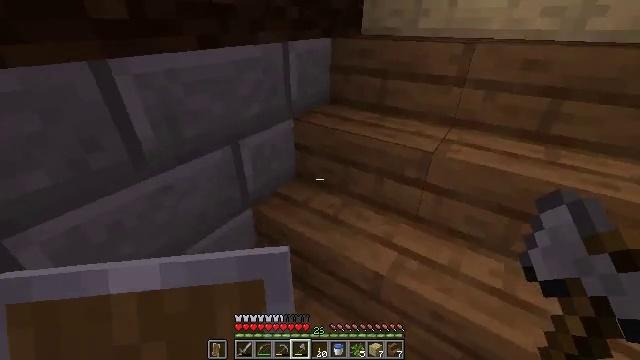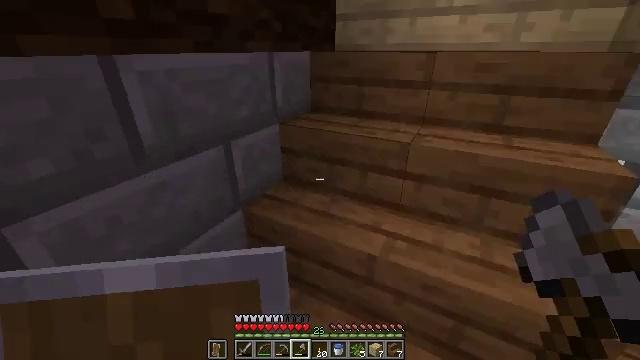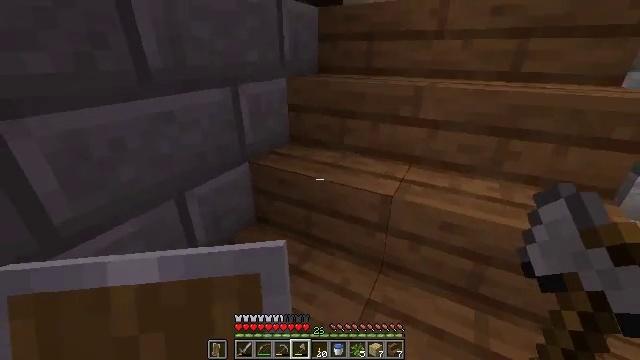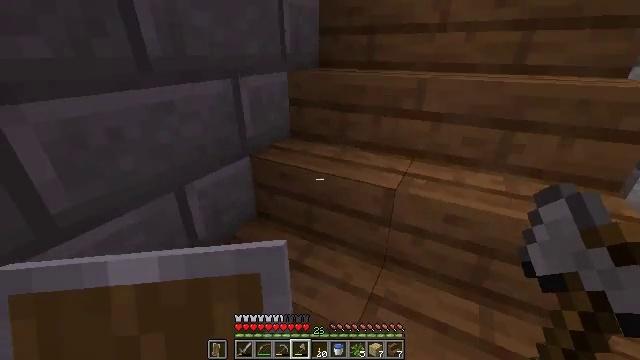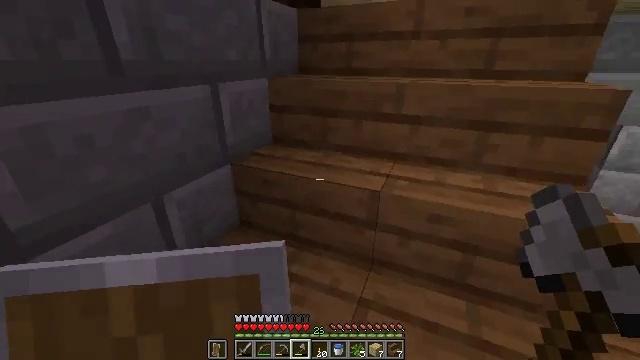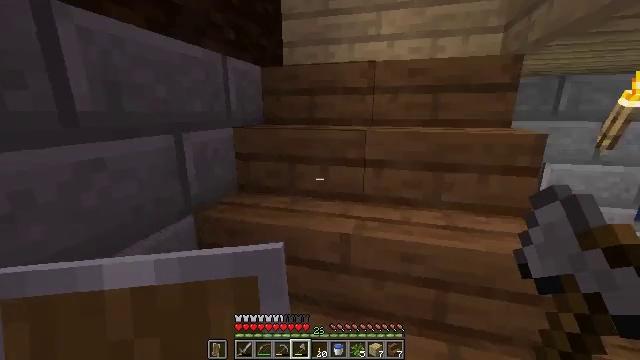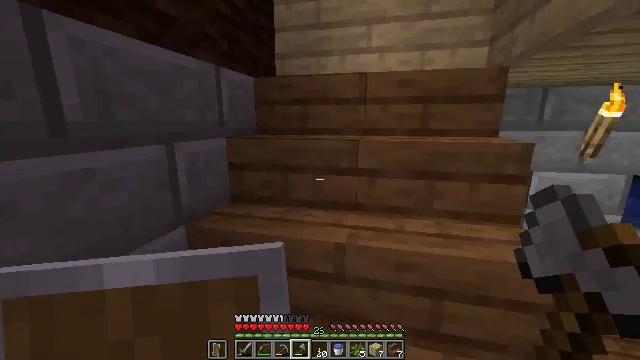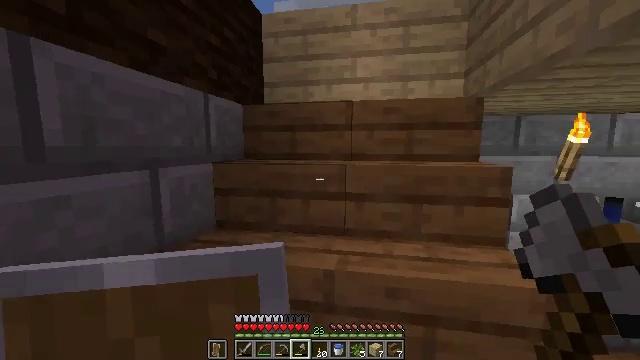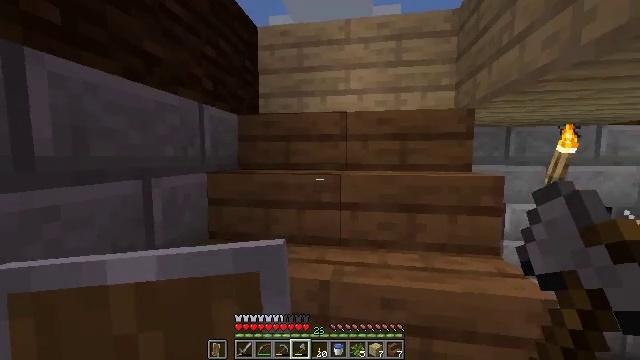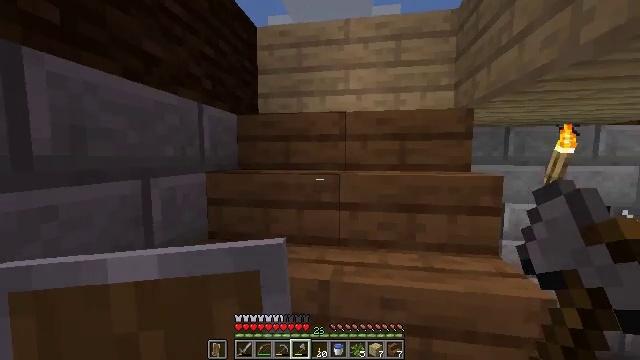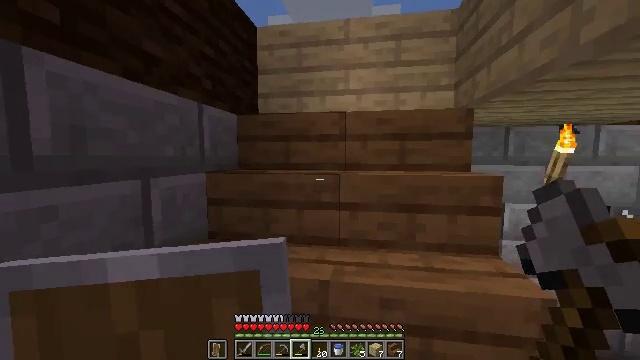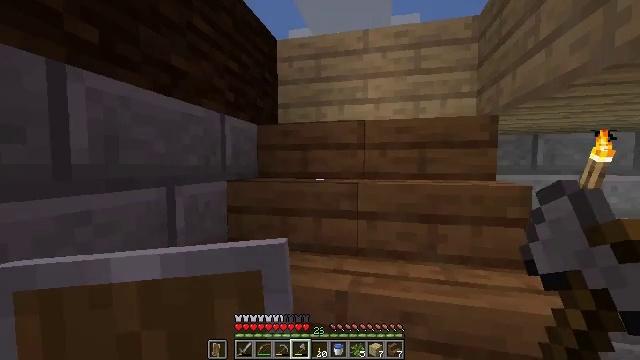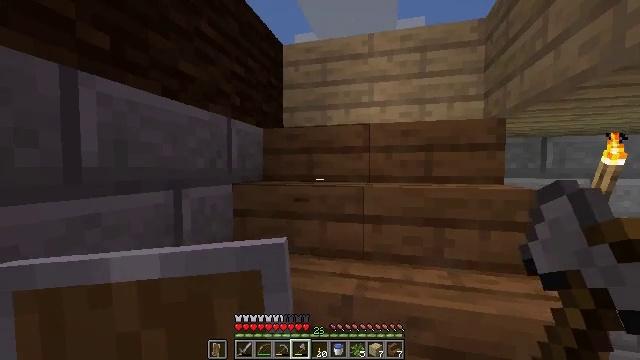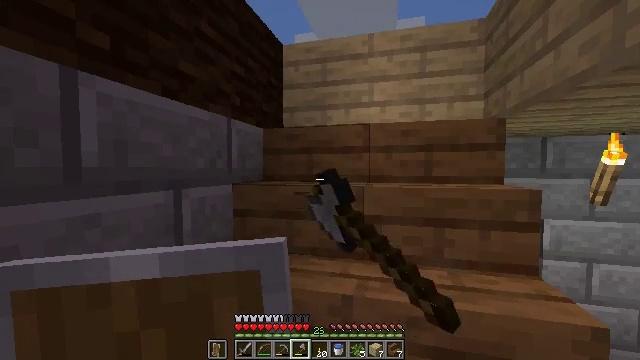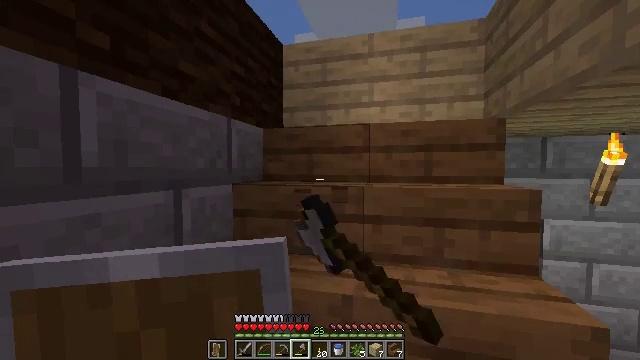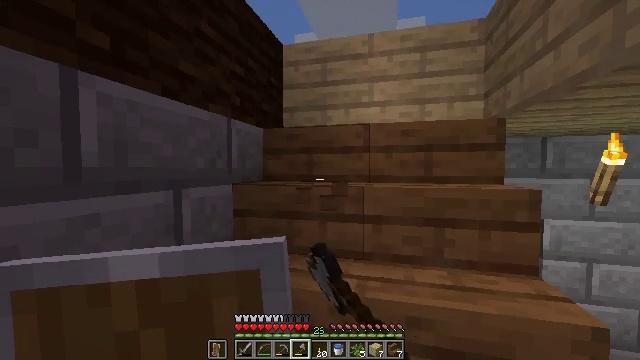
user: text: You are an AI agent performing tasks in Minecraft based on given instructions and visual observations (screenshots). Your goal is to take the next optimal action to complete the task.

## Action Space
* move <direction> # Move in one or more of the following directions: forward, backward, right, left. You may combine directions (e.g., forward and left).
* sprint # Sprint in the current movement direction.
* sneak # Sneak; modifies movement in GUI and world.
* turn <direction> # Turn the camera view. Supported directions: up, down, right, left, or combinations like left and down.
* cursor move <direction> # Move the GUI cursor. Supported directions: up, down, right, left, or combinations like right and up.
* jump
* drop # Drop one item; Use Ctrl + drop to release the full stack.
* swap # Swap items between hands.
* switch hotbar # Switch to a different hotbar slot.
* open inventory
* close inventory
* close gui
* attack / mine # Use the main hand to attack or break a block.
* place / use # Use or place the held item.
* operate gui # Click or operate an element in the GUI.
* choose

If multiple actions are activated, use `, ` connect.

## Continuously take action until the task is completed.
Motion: motion action
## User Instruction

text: Reclaim the spruce stairs for reuse.
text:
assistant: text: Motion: move back and move left, turn right and up
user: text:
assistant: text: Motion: move left
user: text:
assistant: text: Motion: no_op
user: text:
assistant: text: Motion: turn right and up
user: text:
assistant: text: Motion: turn right and up
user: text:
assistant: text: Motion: turn right and up
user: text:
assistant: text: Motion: turn right and up
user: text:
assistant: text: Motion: turn right and up
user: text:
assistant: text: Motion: no_op
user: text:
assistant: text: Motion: no_op
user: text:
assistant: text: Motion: turn left and up
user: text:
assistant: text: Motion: turn left, attack / mine
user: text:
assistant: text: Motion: attack / mine
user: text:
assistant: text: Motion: attack / mine
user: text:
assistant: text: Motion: attack / mine
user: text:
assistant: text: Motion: attack / mine
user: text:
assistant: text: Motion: attack / mine
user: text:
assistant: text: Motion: attack / mine
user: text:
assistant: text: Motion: attack / mine
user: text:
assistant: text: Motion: attack / mine
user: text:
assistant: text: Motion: attack / mine
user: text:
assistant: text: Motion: attack / mine
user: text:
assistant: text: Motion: attack / mine
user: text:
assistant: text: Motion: attack / mine
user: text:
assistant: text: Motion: attack / mine
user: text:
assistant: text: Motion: attack / mine
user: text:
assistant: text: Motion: attack / mine
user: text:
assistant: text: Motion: attack / mine
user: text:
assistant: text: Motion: attack / mine
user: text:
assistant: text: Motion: attack / mine